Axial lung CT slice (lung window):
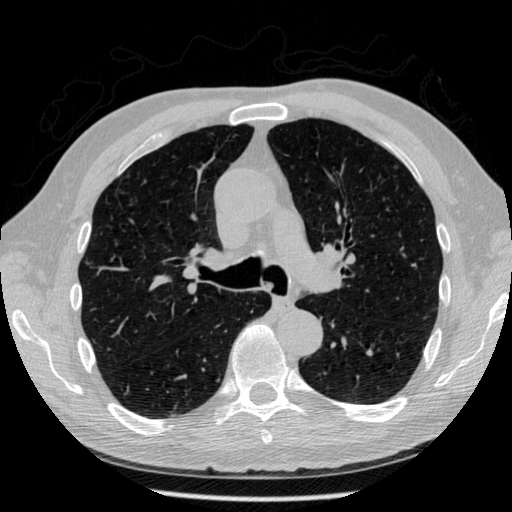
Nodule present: yes
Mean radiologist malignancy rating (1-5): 4